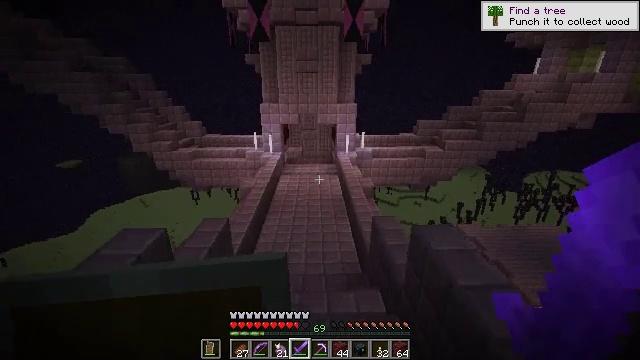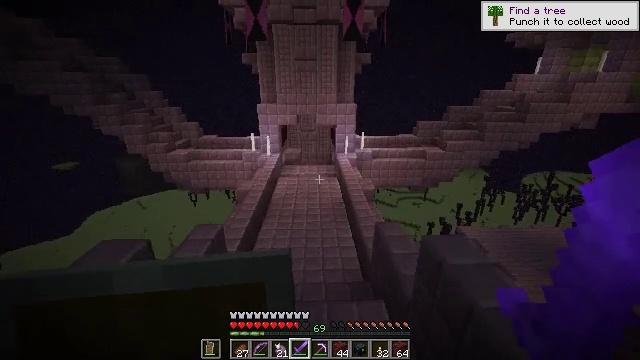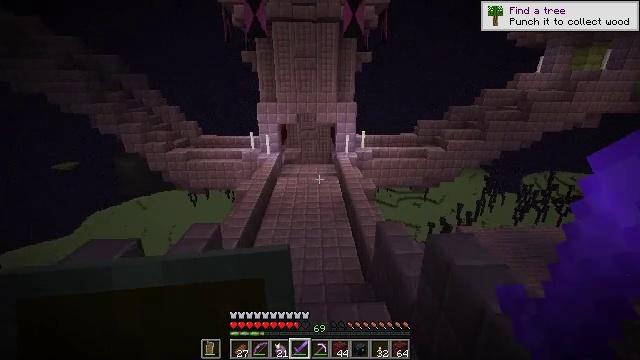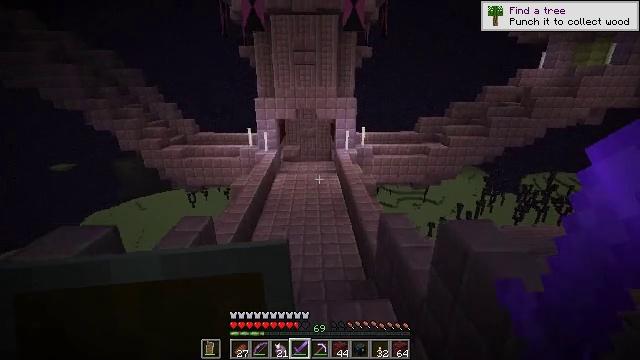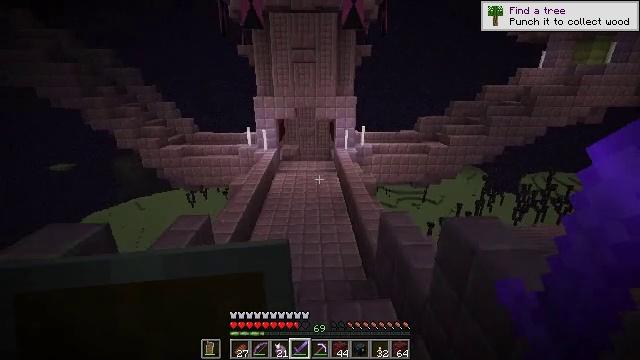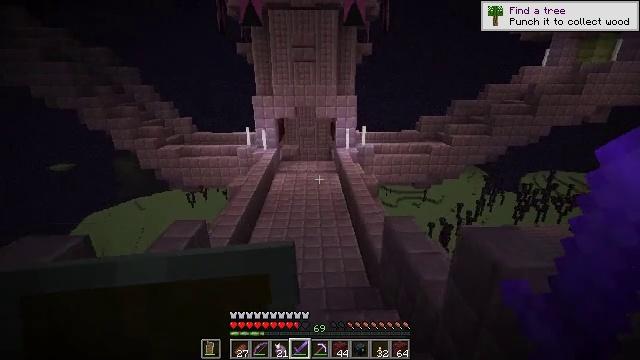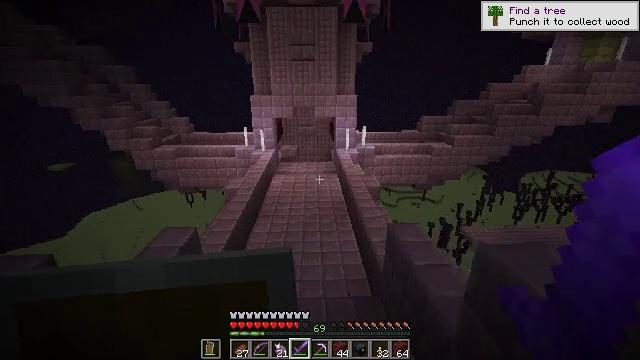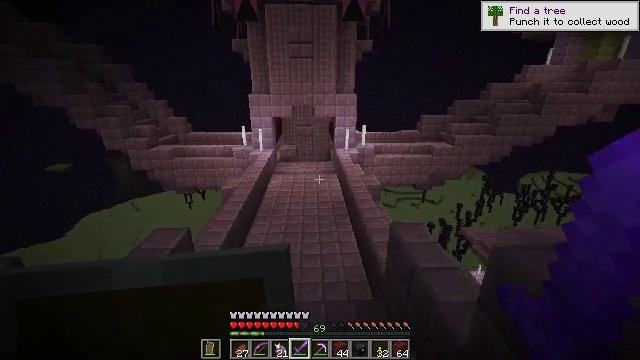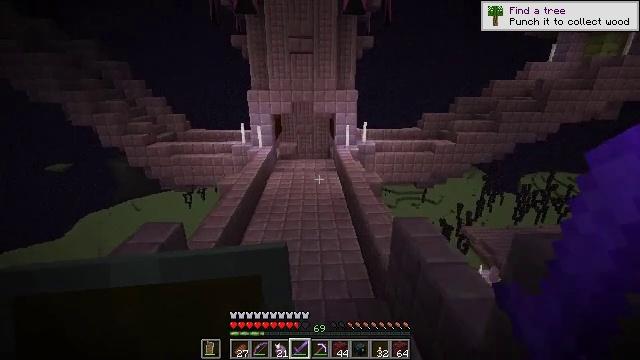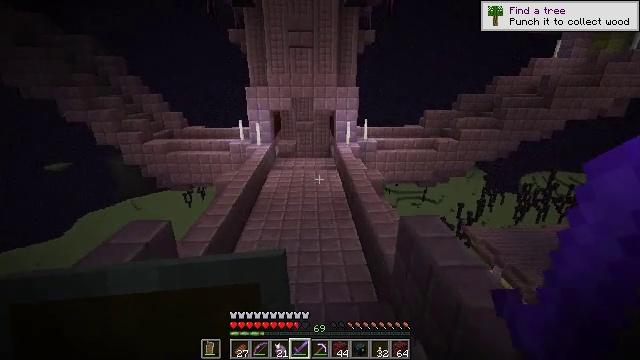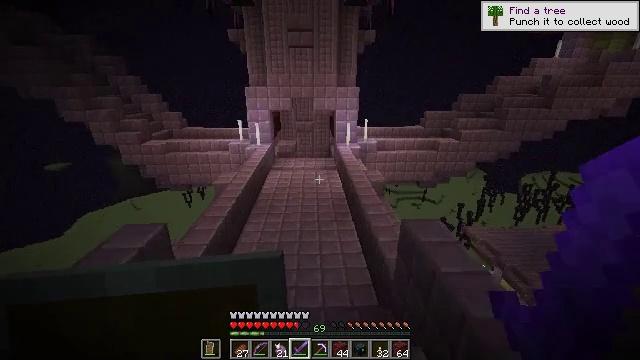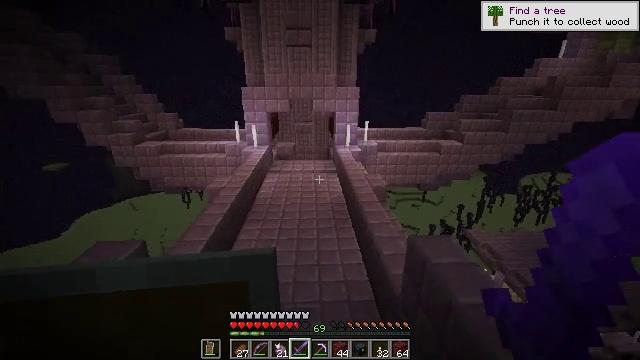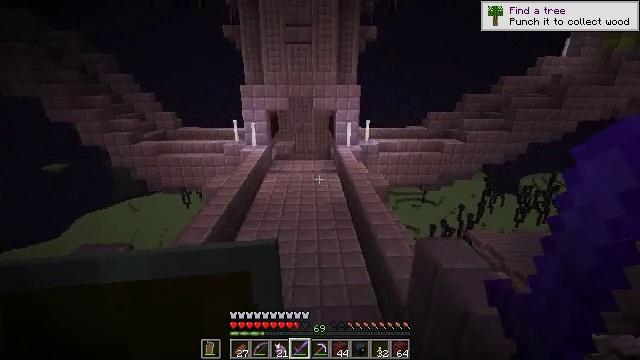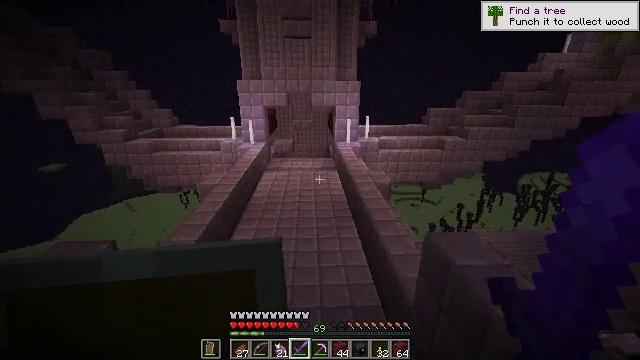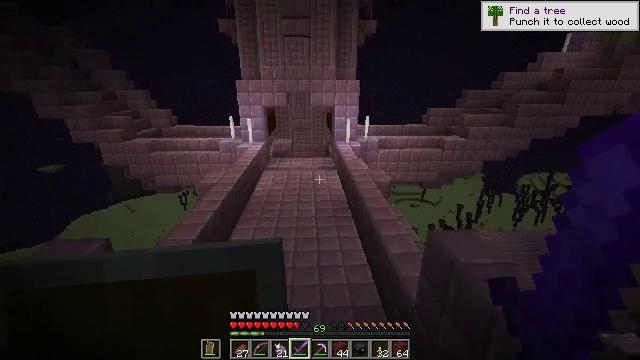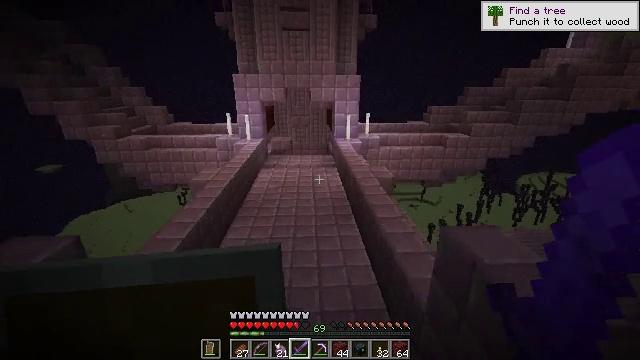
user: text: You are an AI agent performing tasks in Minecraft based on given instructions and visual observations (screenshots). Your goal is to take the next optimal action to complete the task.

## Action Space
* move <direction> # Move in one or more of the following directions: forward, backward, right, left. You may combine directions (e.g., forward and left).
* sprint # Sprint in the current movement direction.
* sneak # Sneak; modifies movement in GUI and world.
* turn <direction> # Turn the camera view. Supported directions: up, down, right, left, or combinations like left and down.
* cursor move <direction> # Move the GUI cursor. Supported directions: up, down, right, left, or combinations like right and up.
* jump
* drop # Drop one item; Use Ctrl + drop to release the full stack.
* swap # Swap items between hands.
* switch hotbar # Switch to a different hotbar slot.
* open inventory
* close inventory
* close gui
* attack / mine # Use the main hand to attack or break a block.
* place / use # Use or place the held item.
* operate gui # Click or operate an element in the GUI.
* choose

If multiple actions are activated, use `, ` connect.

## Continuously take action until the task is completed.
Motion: motion action
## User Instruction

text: Kill an enderman.
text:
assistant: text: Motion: move forward
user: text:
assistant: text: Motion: move forward
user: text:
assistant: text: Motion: move forward
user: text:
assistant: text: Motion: move forward
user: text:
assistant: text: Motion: move forward
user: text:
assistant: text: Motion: move forward
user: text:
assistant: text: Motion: move forward
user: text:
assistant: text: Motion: move forward
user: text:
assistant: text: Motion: move forward
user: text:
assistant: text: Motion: move forward
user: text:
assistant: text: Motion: move forward
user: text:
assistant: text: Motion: move forward
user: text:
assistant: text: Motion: move forward
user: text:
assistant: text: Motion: move forward
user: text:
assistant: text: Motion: move forward
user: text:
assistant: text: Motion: move forward
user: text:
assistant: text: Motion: move forward
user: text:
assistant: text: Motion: move forward
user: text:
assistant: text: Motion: move forward, turn up
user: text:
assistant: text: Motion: move forward, turn left and up
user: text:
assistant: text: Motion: move forward, turn left and up
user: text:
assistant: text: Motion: move forward
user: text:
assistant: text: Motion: move forward
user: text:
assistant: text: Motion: move forward
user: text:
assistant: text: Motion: move forward
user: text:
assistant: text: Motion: move forward
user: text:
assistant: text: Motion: move forward
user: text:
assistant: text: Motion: no_op
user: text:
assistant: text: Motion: no_op
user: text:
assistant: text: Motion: no_op